Question: I had what seemed like a pretty easy problem to solve, my jumbotron image is not scaled correctly; leaving a rather large image (5560 x 1592) a little bit blurry:

My index.html is the following:
'''
<div class="jumbotron">
<div class="container">
<div class="title">
<astrobox>astrobox</astrobox>
<io>.io</io>
<br></br>
<br></br>
<br></br>
<br></br>
<br></br>
<br></br>
<br></br>
<br></br>
<br></br>
<br></br>
<br></br>
</div>
<div class="jumbotron_paragraphs">
<p><p1>$Supporting /[] Professional_Astronomers<p1></p>
<p><p2>Serving the research of those studying in the field of astronomy and astrophysics.</p2></p>
<div class="learn_more">
<p><a href="#">Learn More</a></p>
</div>
</div>
</div>
</div>
'''
My CSS is:
'''
.jumbotron {
background-image:url('https://farm9.staticflickr.com/<PHONE>01_037dda36eb_s.jpg');
background-color: #000000;
height: 500px;
background-repeat: no-repeat;
background-size: cover;
}
.jumbotron .container {
position: relative;
top:10px;
}
.jumbotron astrobox {
color: #fff;
font-size: 100px;
font-family: 'Basic', sans-serif;
font-weight: bold;
display: inline;
}
.jumbotron io {
color: #fff;
font-size: 48px;
font-family: 'Lobster', sans-serif;
font-weight: bold;
display: inline;
}
.jumbotron .container p {
font-size: 13px;
color: #fff;
text-align: center;
font-family: verdana;
}
.jumbotron_paragraphs p1 {
font-size: 13px;
color: #fff;
text-align: center;
letter-spacing: 4px;
}
.jumbotron_paragraphs p2 {
font-size: 13px;
color: #fff;
text-align: center;
letter-spacing: 4px;
}
'''
Any hints or tips on how to do this would be greatly appreciated.
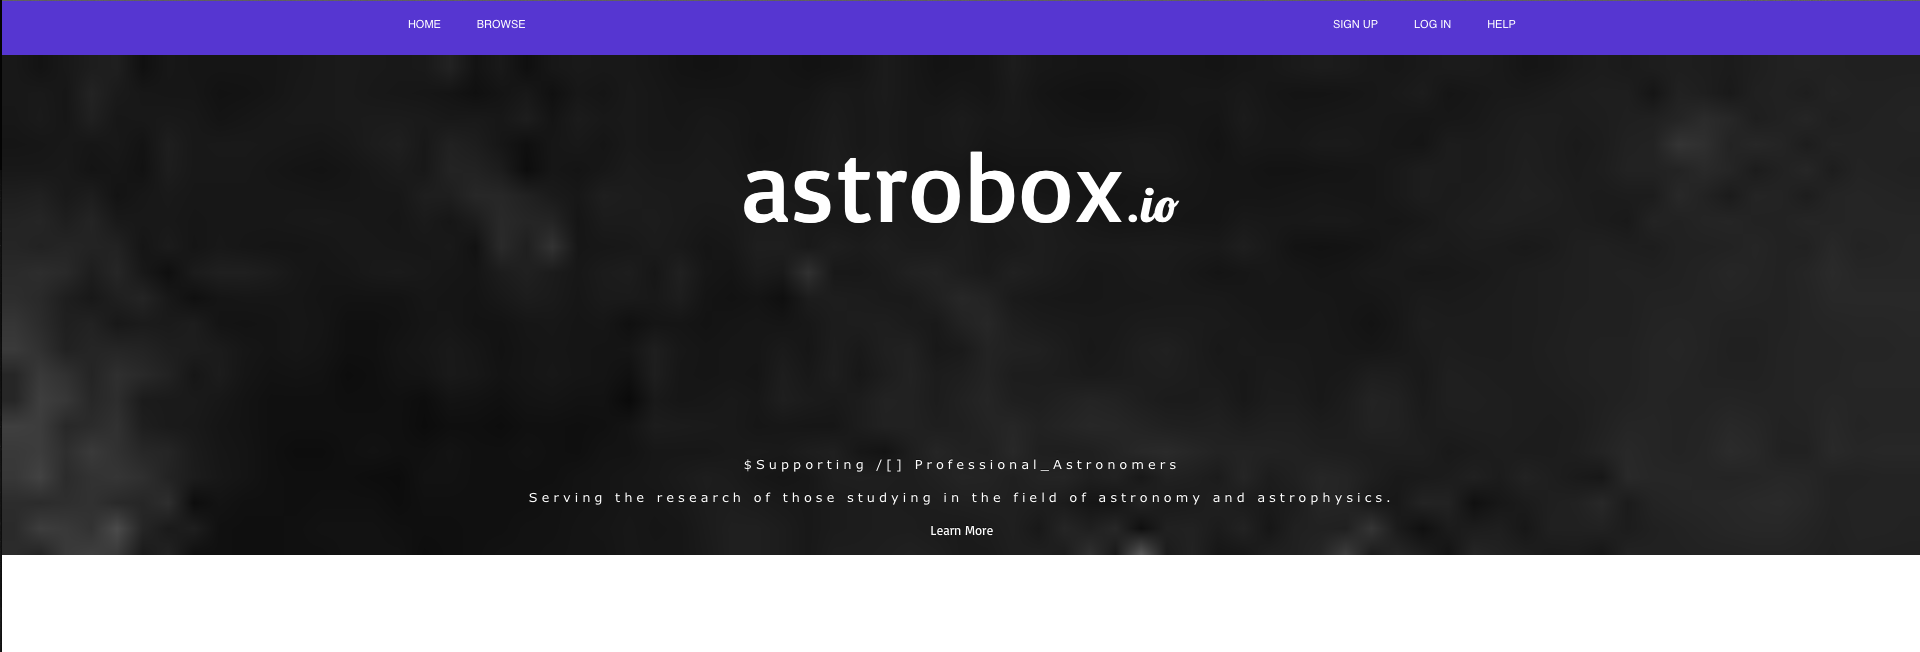
Answer: So flikr seems to be really poor at displaying the image and hosting photos...why have they made their service worse? Dropbox is 100% better for the jumbotron images.
'''
.jumbotron {
background-image:url('https://dl-web.dropbox.com/get/xxx.jpg?_subject_uid=xxx');
height: 520px;
background-repeat: no-repeat;
background-size: cover
}
.jumbotron .title {
text-align: center;
}
.jumbotron .container {
position: relative;
top:10px;
}
.jumbotron astrobox {
color: #ffffff;
font-size: 100px;
font-family: 'Basic', sans-serif;
font-weight: bold;
display: inline;
}
.jumbotron io {
color: #ffffff;
font-size: 48px;
font-family: 'Lobster', sans-serif;
font-weight: bold;
display: inline;
}
.jumbotron .container p {
font-size: 13px;
color: #ffffff;
text-align: center;
font-family: 'Droid Sans', sans-serif;
}
.jumbotron_paragraphs p1 {
font-size: 13px;
color: #ffffff;
text-align: center;
letter-spacing: 4px;
}
.jumbotron_paragraphs p2 {
color: #ffffff;
font-size: 13px;
text-align: center;
letter-spacing: 4px;
}
.jumbotron_paragraphs .jumbotron_image {
padding-bottom: 0px;
margin-bottom: 5px;
}
'''